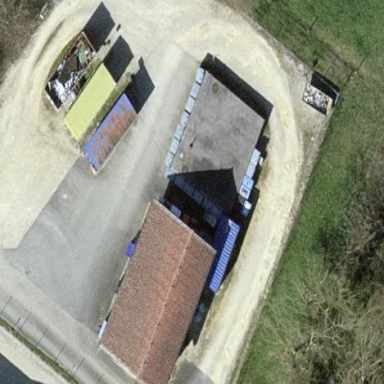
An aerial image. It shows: Recycling center for various types of waste.